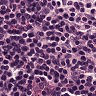
Metastatic tissue present: no